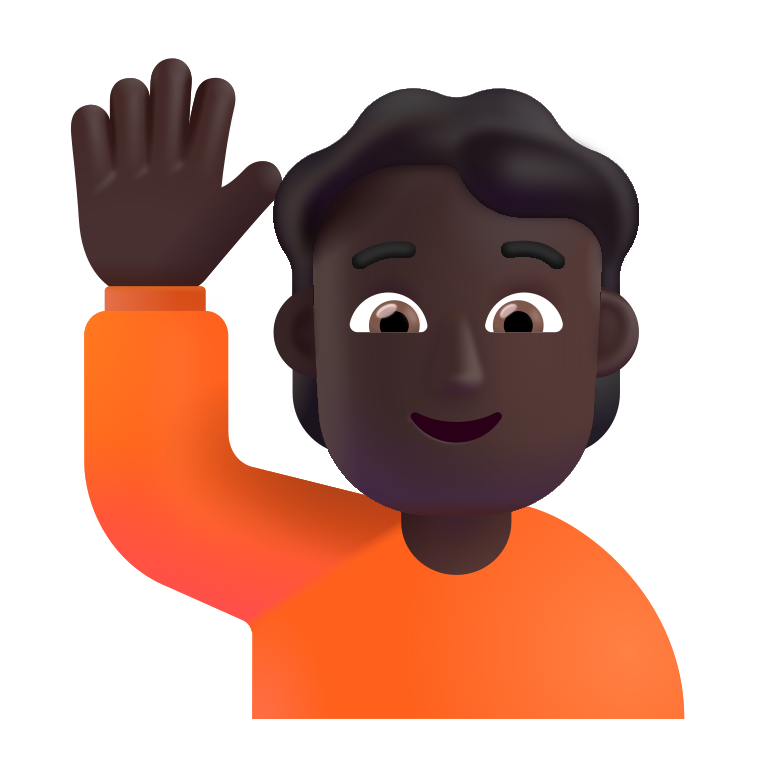
person raising hand color dark